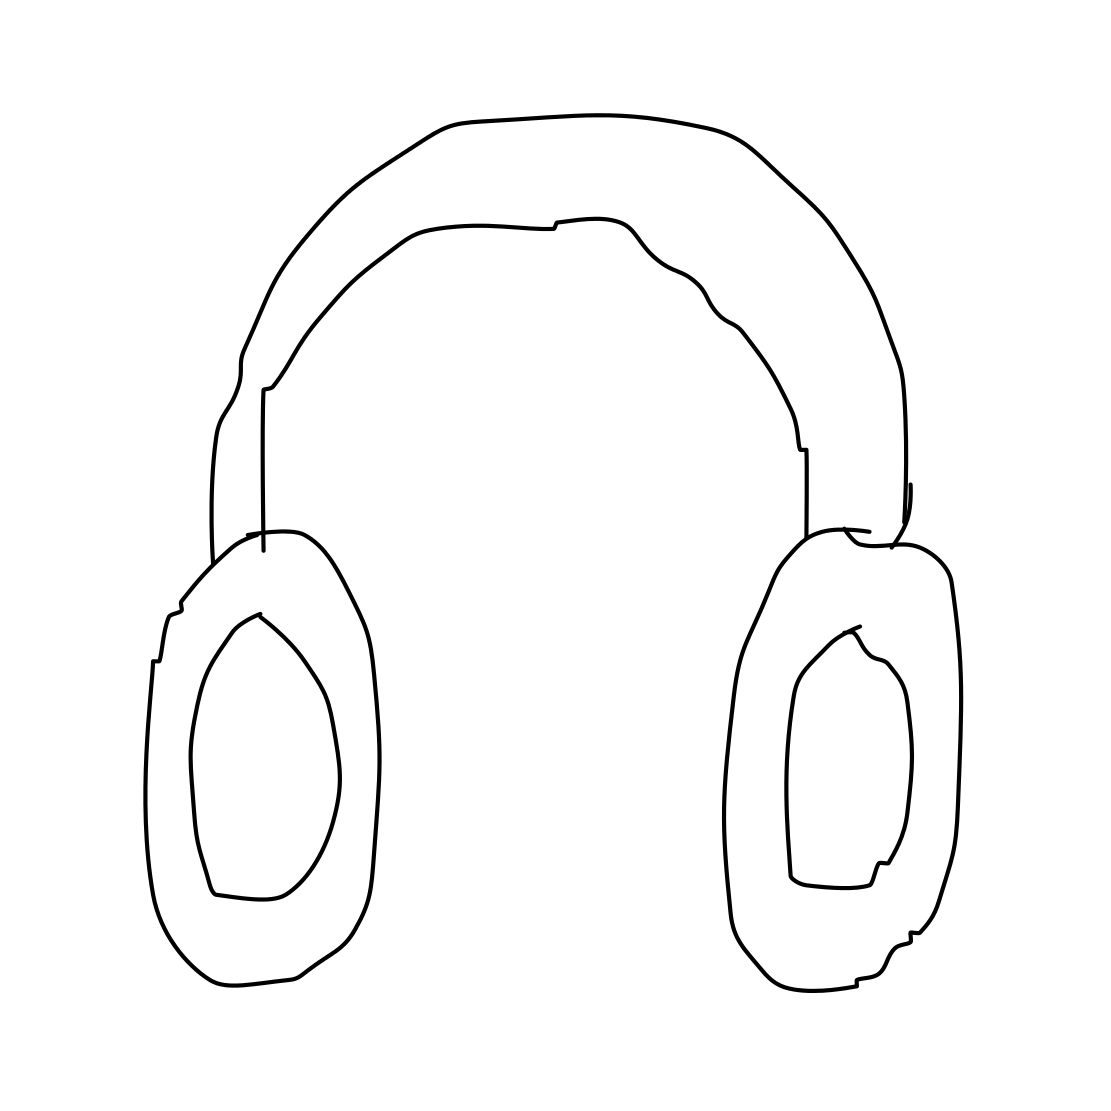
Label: head-phones